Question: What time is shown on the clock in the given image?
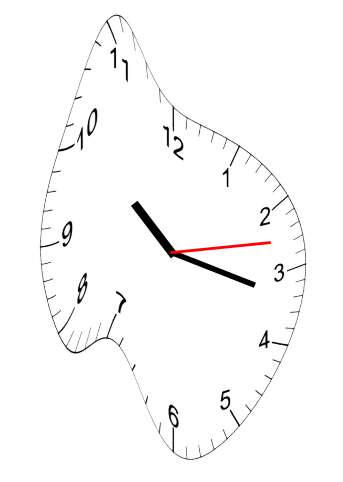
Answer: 10:17:13